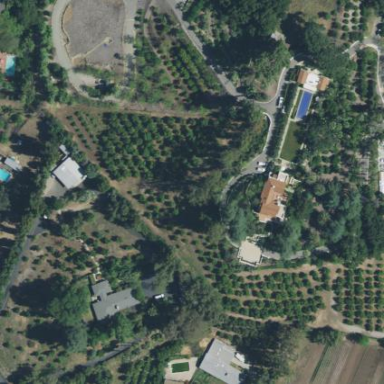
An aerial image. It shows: Orchard.